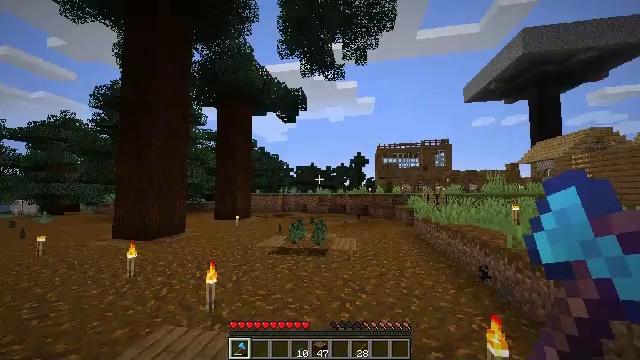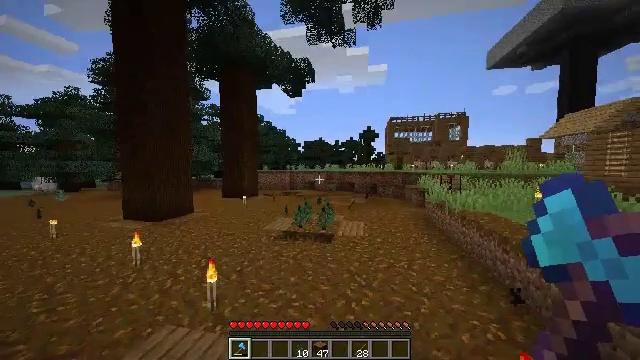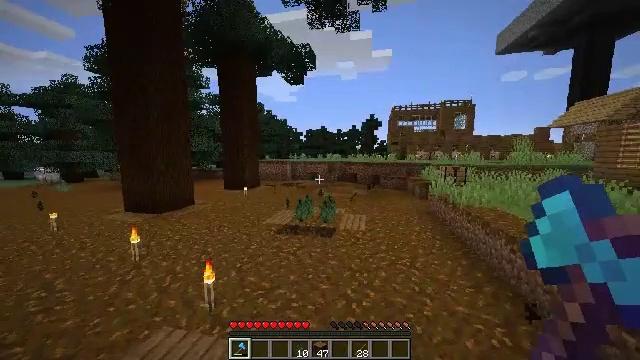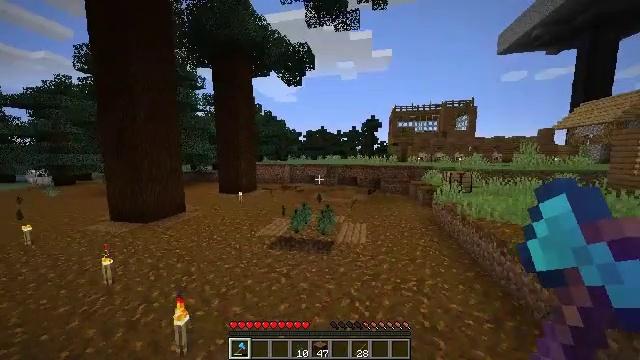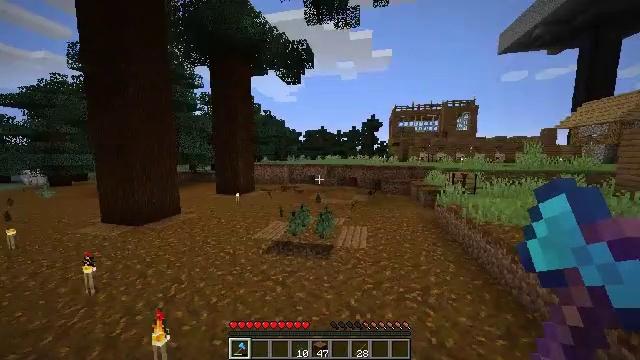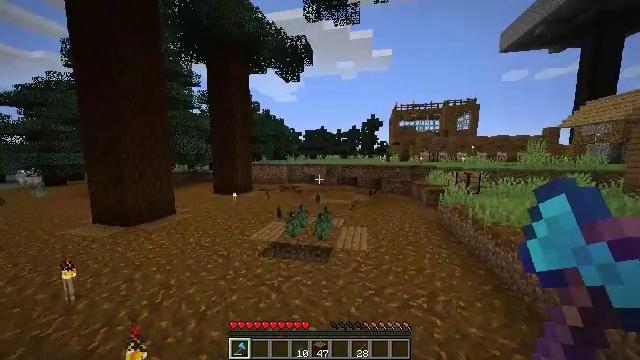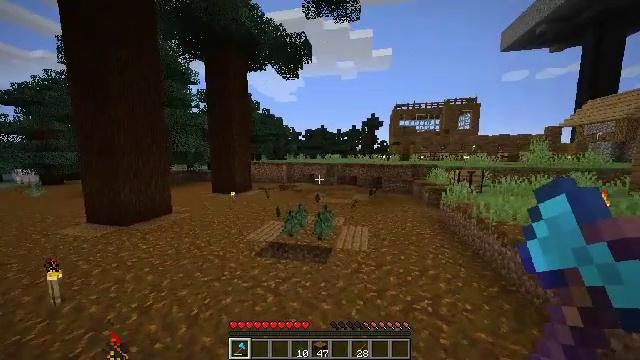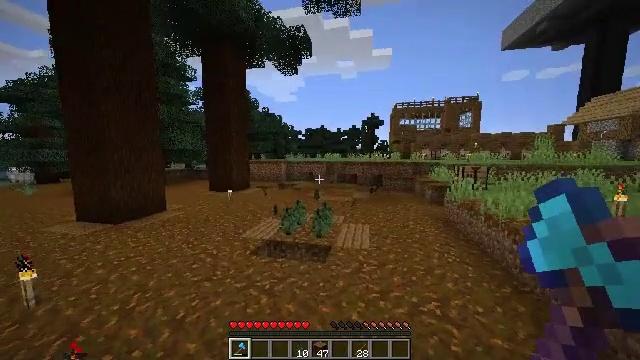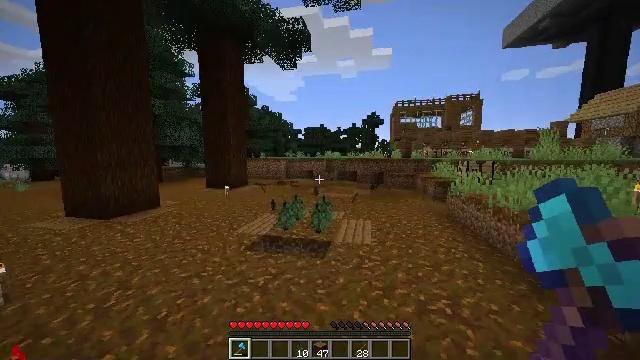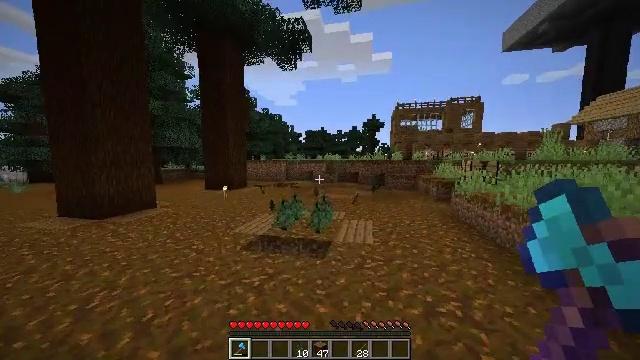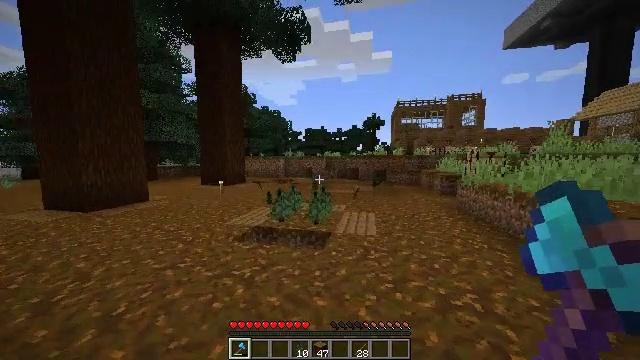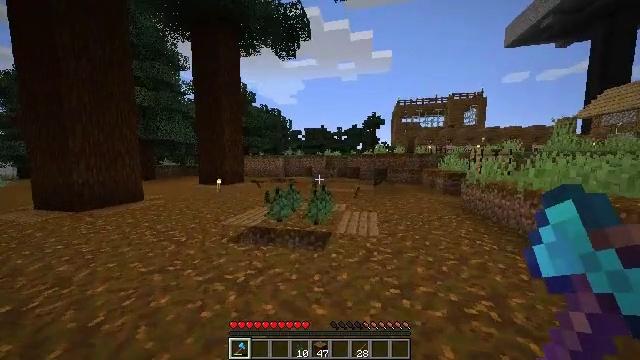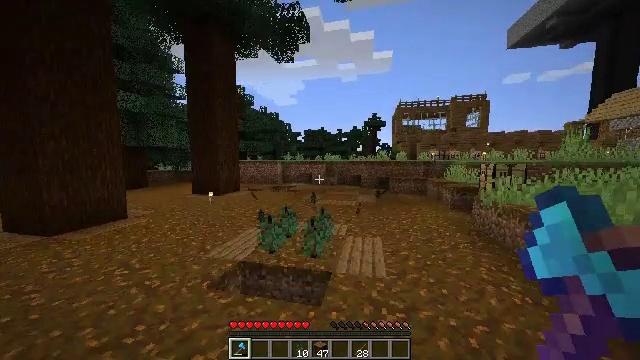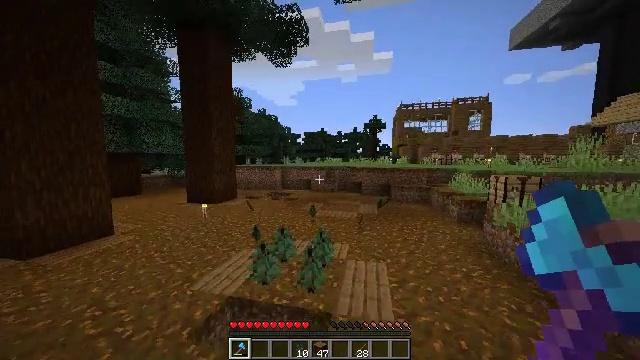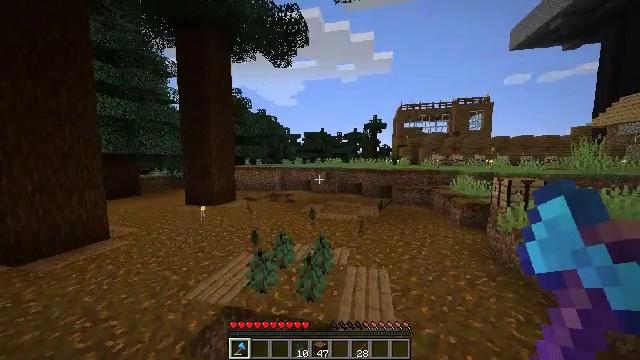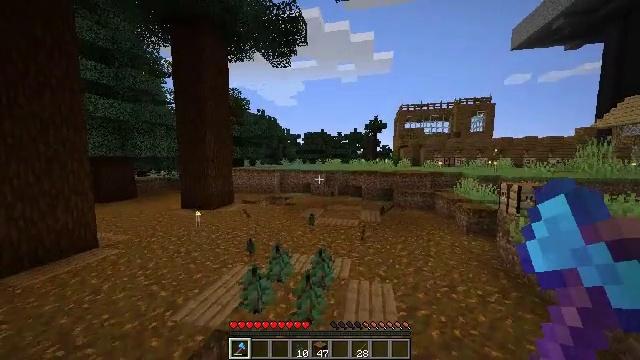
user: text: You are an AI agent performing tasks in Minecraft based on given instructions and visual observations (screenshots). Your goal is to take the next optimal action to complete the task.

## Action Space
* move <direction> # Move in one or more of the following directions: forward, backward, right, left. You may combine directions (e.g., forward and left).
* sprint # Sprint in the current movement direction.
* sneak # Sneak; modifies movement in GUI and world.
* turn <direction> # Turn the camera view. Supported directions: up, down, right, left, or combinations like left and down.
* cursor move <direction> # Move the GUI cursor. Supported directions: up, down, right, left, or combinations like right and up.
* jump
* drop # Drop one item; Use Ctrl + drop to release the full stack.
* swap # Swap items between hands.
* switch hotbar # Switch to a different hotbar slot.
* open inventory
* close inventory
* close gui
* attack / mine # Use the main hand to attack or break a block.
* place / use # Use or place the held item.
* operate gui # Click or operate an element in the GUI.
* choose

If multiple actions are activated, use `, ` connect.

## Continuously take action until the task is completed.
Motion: motion action
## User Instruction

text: Remove a spruce log from the inventory.
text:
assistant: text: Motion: move forward, sprint, turn left and down, jump
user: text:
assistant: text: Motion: move forward, sprint, turn down, jump
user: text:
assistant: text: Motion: move forward, sprint, jump
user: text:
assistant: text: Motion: move forward, sprint, jump
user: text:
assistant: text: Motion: move forward, sprint, jump
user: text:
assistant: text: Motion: move forward, sprint, jump
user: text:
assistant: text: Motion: move forward, sprint, jump
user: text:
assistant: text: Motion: move forward, sprint, jump
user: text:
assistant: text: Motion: move forward, sprint, turn up, jump
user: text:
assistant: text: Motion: move forward, sprint, jump
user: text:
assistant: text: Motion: move forward, sprint, jump
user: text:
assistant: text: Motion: move forward, sprint, jump
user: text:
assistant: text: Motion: move forward, sprint, jump
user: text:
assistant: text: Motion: move forward, sprint, jump
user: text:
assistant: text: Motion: move forward, sprint, jump
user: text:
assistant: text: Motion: move forward, sprint, jump
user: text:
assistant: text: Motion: move forward, sprint, jump
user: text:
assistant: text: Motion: move forward, sprint, jump
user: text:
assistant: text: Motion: move forward, sprint, jump
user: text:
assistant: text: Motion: move forward, sprint, jump
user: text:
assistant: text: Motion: move forward, sprint, jump
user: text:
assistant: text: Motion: move forward, sprint
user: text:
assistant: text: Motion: move forward, sprint, jump
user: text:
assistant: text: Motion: move forward, sprint, jump
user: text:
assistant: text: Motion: move forward, sprint, jump
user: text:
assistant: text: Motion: move forward, sprint, jump
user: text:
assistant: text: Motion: move forward, sprint, jump
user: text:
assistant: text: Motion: move forward, sprint, jump
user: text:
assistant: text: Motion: move forward, sprint, jump
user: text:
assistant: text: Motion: move forward, sprint, jump